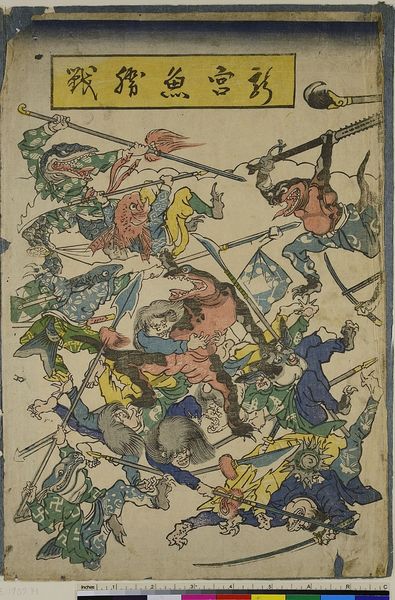
Titel: Kampfszene zwischen Fischen und Schildkröten
Künstler: Toyohara Kunichika
Standort: Hamburg
Institution: Museum für Kunst und Gewerbe Hamburg
Schlagwörter: blau, kampf, gelb, bunt, zeichnung, tiere, holzschnitt, papier, farbe, schlacht, japanisch, tusche, asien, druckgraphik, druckgrafik, waffen, asiatisch, gestalten, zähne, fabelwesen, echse, speere, ungeheuer, farbholzschnitt, fische, monster, aufeinander, fabeltier, fabeltiere, schlachtenbild, zwitterwesen, monstrum, schlachtszene, reproduktionen, schlachtendarstellung, druckerzeugnisse, schildkröten, farbleiste